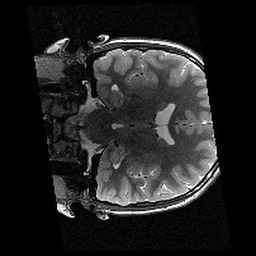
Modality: T2w
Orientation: coronal
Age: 11
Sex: female
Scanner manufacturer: siemens
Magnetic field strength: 3 T
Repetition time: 9.23 s
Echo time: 0.067 s